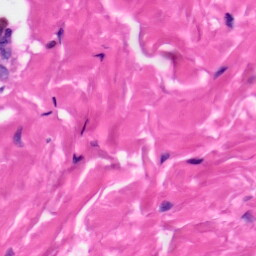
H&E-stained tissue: Skin